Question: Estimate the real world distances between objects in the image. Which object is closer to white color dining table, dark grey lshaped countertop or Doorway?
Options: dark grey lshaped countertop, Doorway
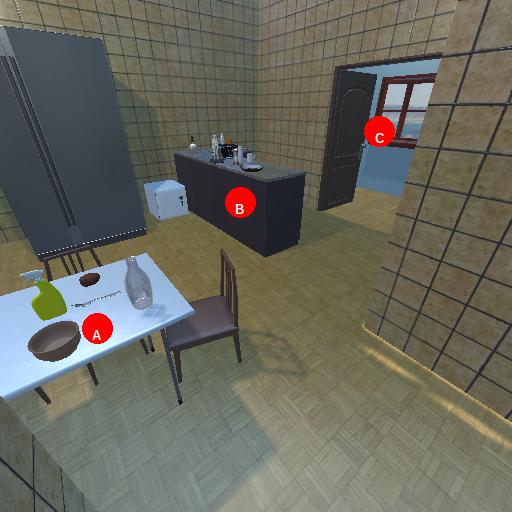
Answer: dark grey lshaped countertop